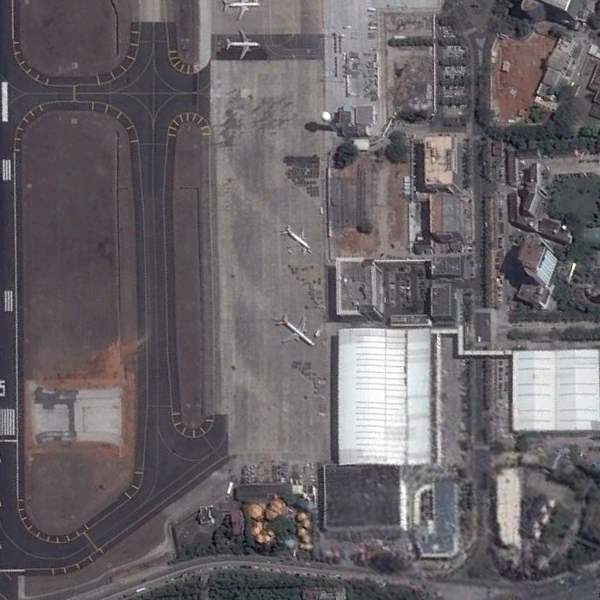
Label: Airport